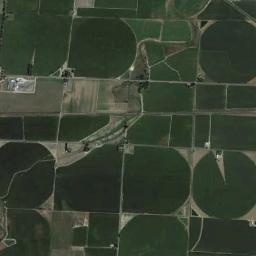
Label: circular_farmland